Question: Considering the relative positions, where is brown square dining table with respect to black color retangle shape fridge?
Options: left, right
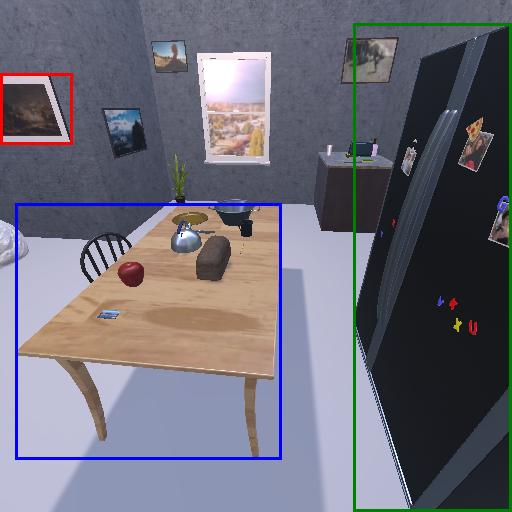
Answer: left